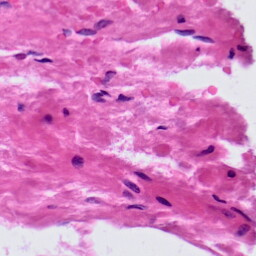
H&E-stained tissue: Prostate